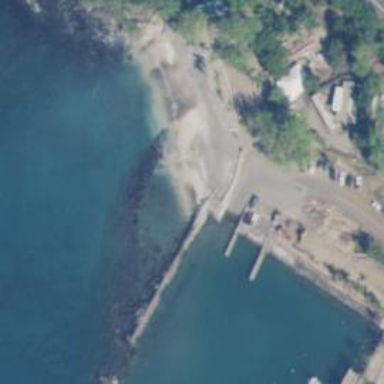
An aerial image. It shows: Slipway on leisure land.